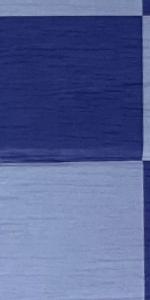
Label: Empty